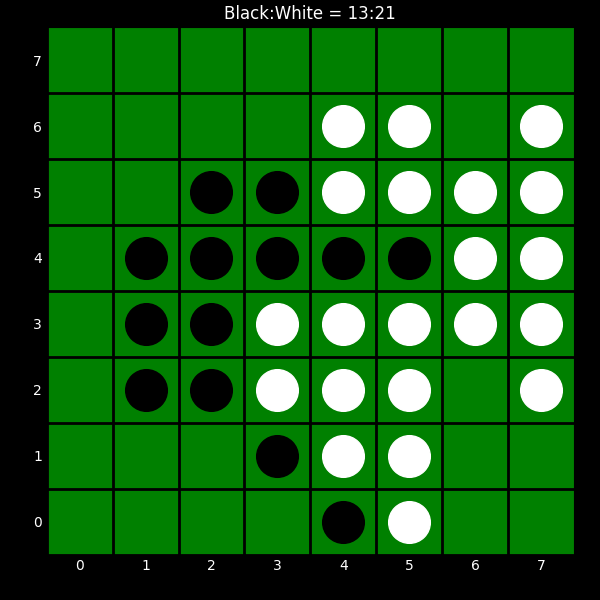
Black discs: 13
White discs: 21